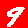
Digit: 9